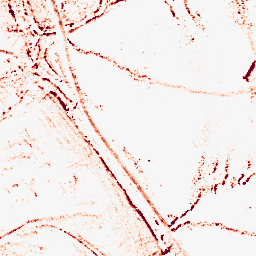
Category: morphological
Decomposition family: morphological_ellipse
Decomposition parameters: operation: opening
width: 5
height: 5
Upsampling method: quadratic
Upsampling parameters: scale: 4
Upsampling scale: 4